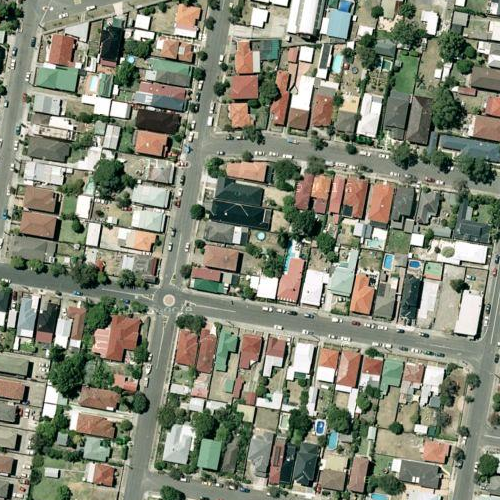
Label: sydney